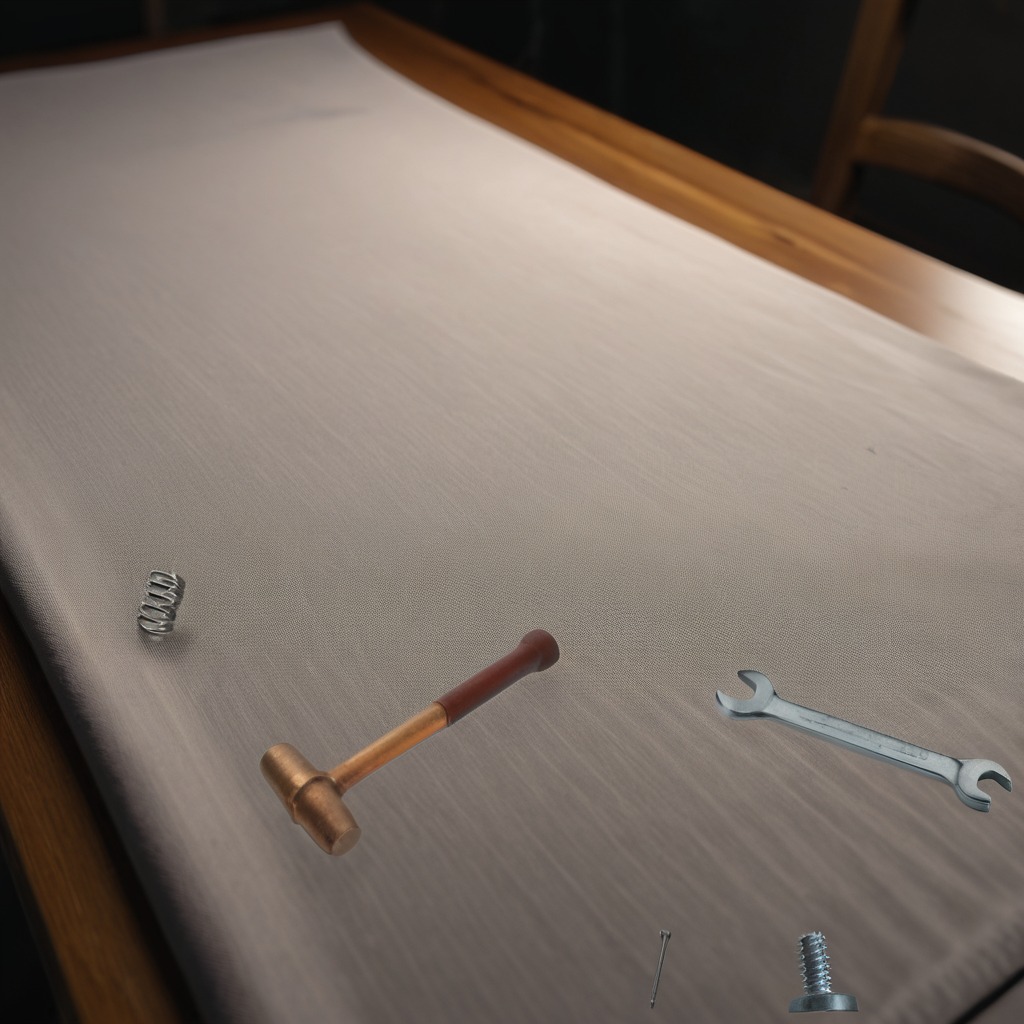
A metal machine screw, an iron nail, a hammer, a coiled metal spring, and a wrench are lying on the wooden table.